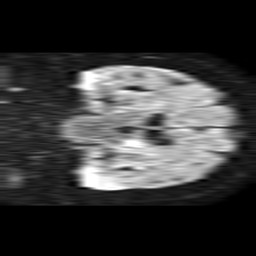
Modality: TRACE
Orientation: coronal
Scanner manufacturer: philips
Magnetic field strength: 1.5 T
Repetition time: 4.6 s
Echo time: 0.08517 s